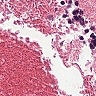
Metastatic tissue present: no